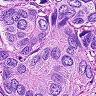
Metastatic tissue present: yes